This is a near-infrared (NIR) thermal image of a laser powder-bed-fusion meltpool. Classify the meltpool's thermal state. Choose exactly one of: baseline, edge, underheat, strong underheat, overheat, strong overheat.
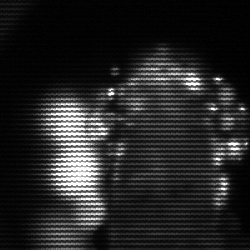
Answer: strong underheat